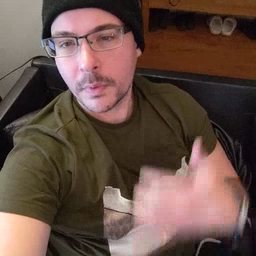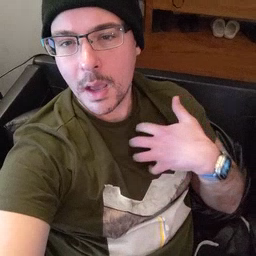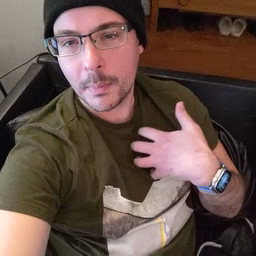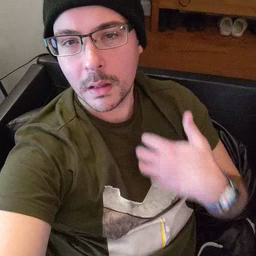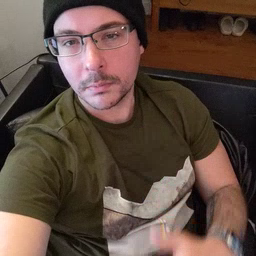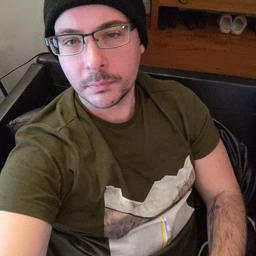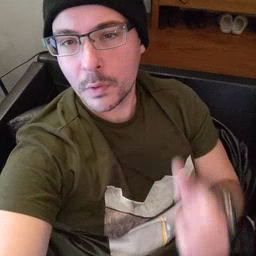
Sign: animal